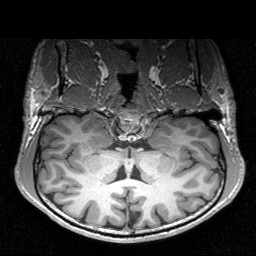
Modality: T1w
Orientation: sagittal
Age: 30
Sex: male
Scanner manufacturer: siemens
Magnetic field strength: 3 T
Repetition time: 1.9 s
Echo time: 0.00226 s